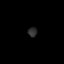
Tissue: skin
Cell type: Epithelial cells
Senescence score: 0.2578
Nuclear area (px): 88
Mean DAPI intensity: 44